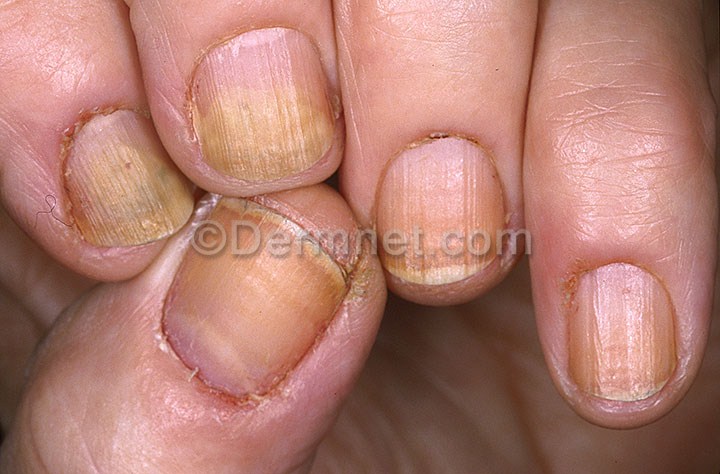
Disease: Nail Fungus and other Nail Disease